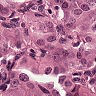
Metastatic tissue present: yes